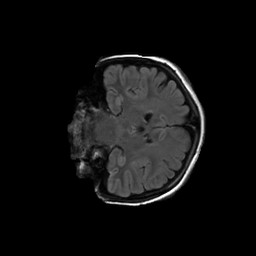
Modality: FLAIR
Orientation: coronal
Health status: ill
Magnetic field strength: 3 T